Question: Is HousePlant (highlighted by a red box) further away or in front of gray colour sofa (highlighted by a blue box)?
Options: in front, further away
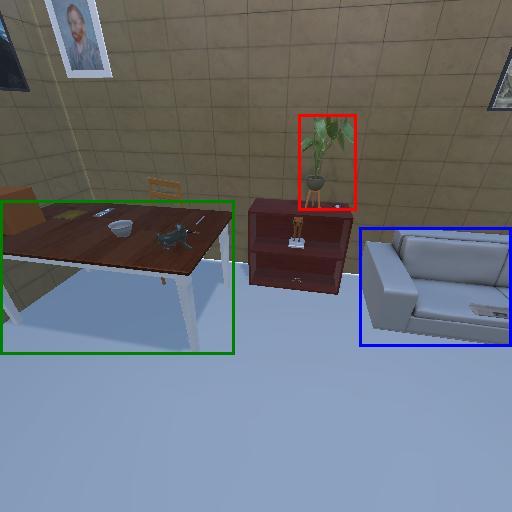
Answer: in front